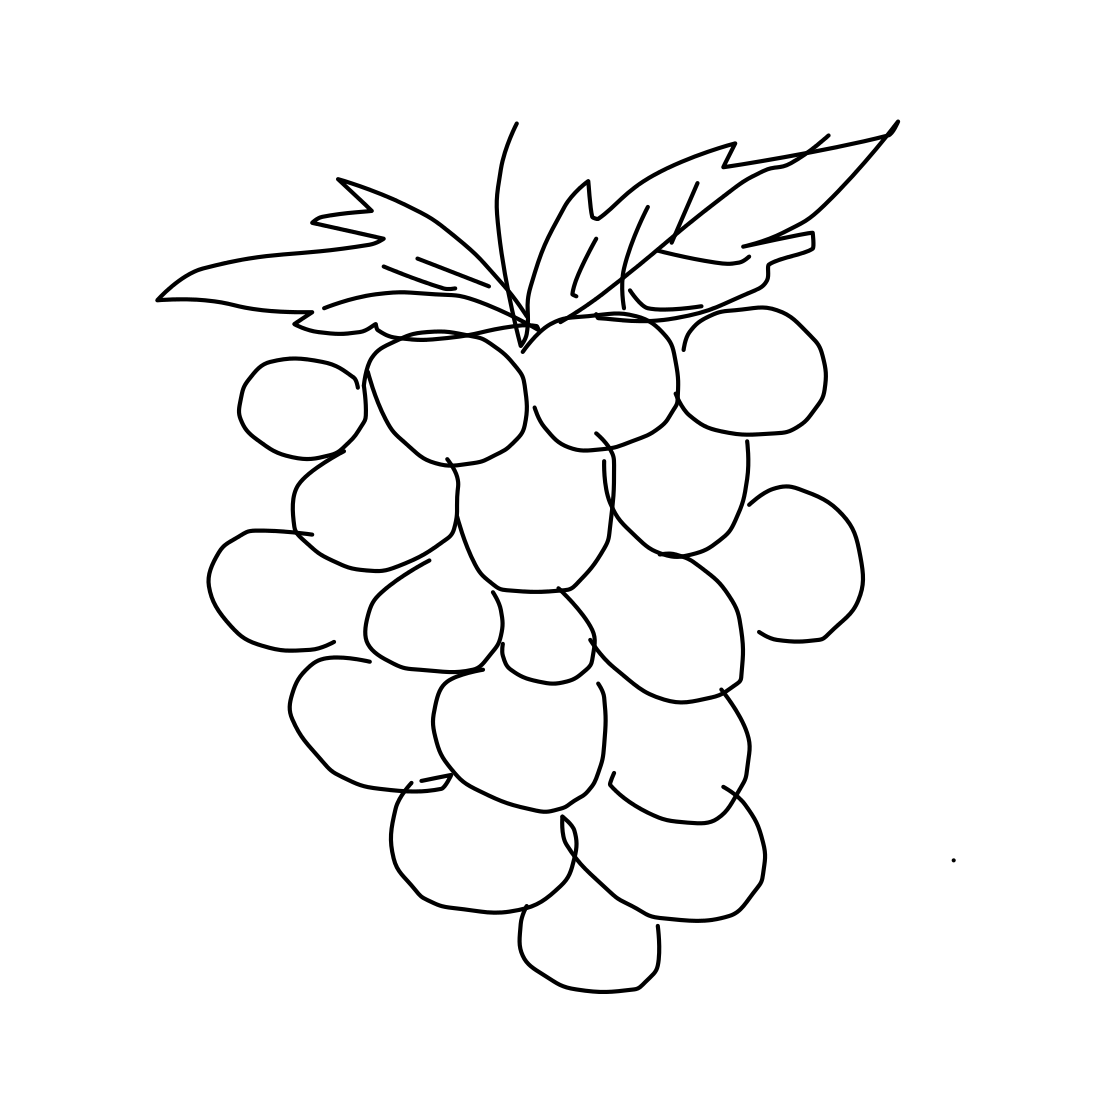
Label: grapes